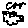
Label: car